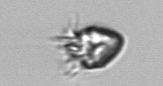
Label: Ciliophora